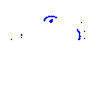
Particle: kaon